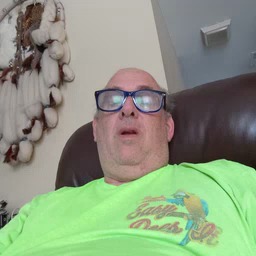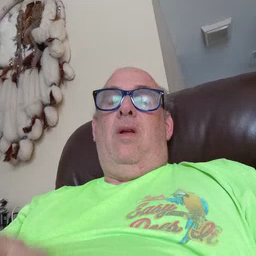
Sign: wolf